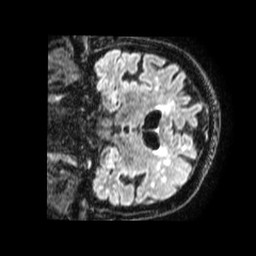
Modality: FLAIR
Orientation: coronal
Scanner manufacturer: philips
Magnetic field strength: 1.5 T
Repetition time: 4.8 s
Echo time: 0.3438 s